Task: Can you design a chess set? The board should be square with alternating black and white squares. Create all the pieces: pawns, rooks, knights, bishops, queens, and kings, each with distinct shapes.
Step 2930:
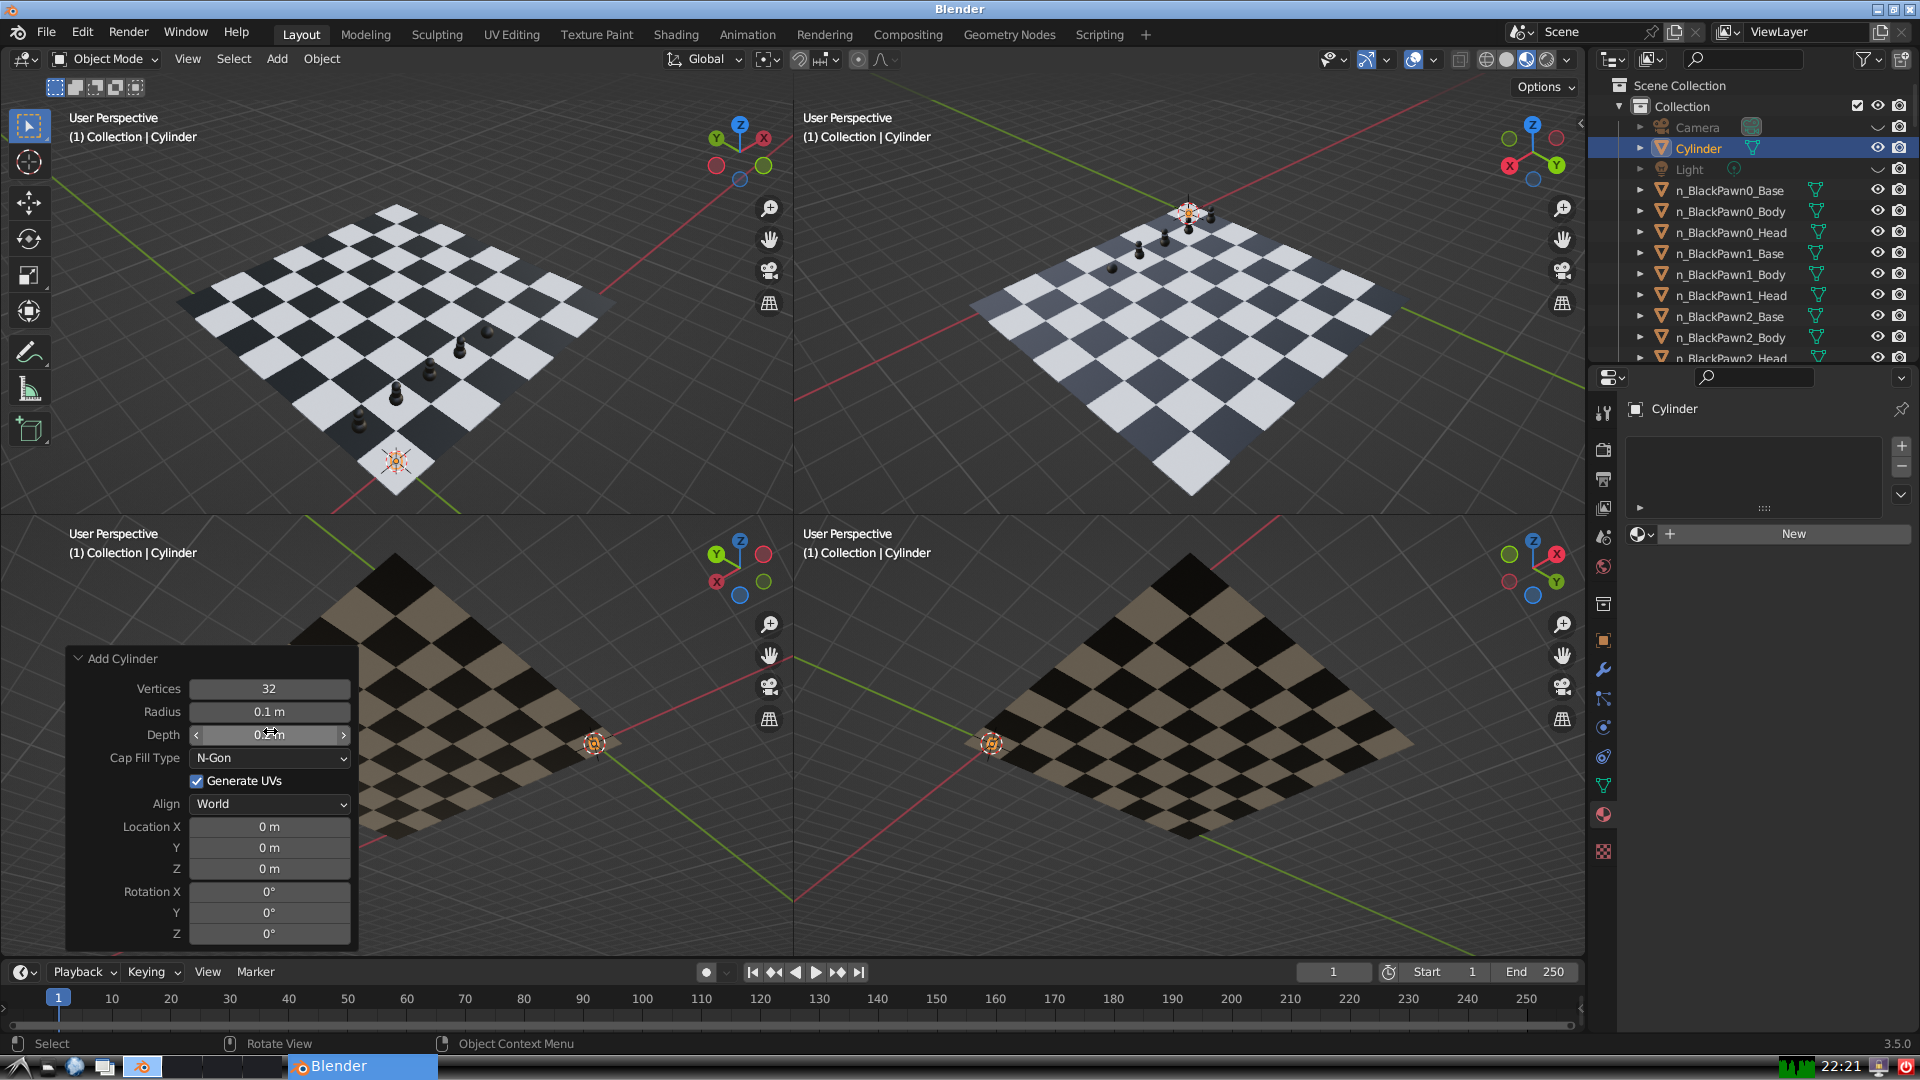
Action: click: no